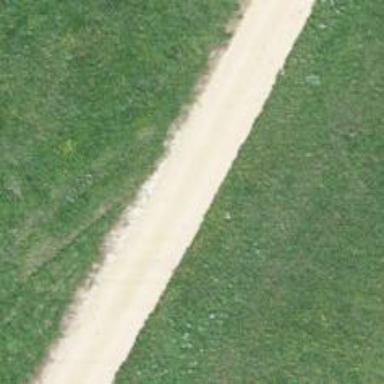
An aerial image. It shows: Compacted track with grade2 surface.